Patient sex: F
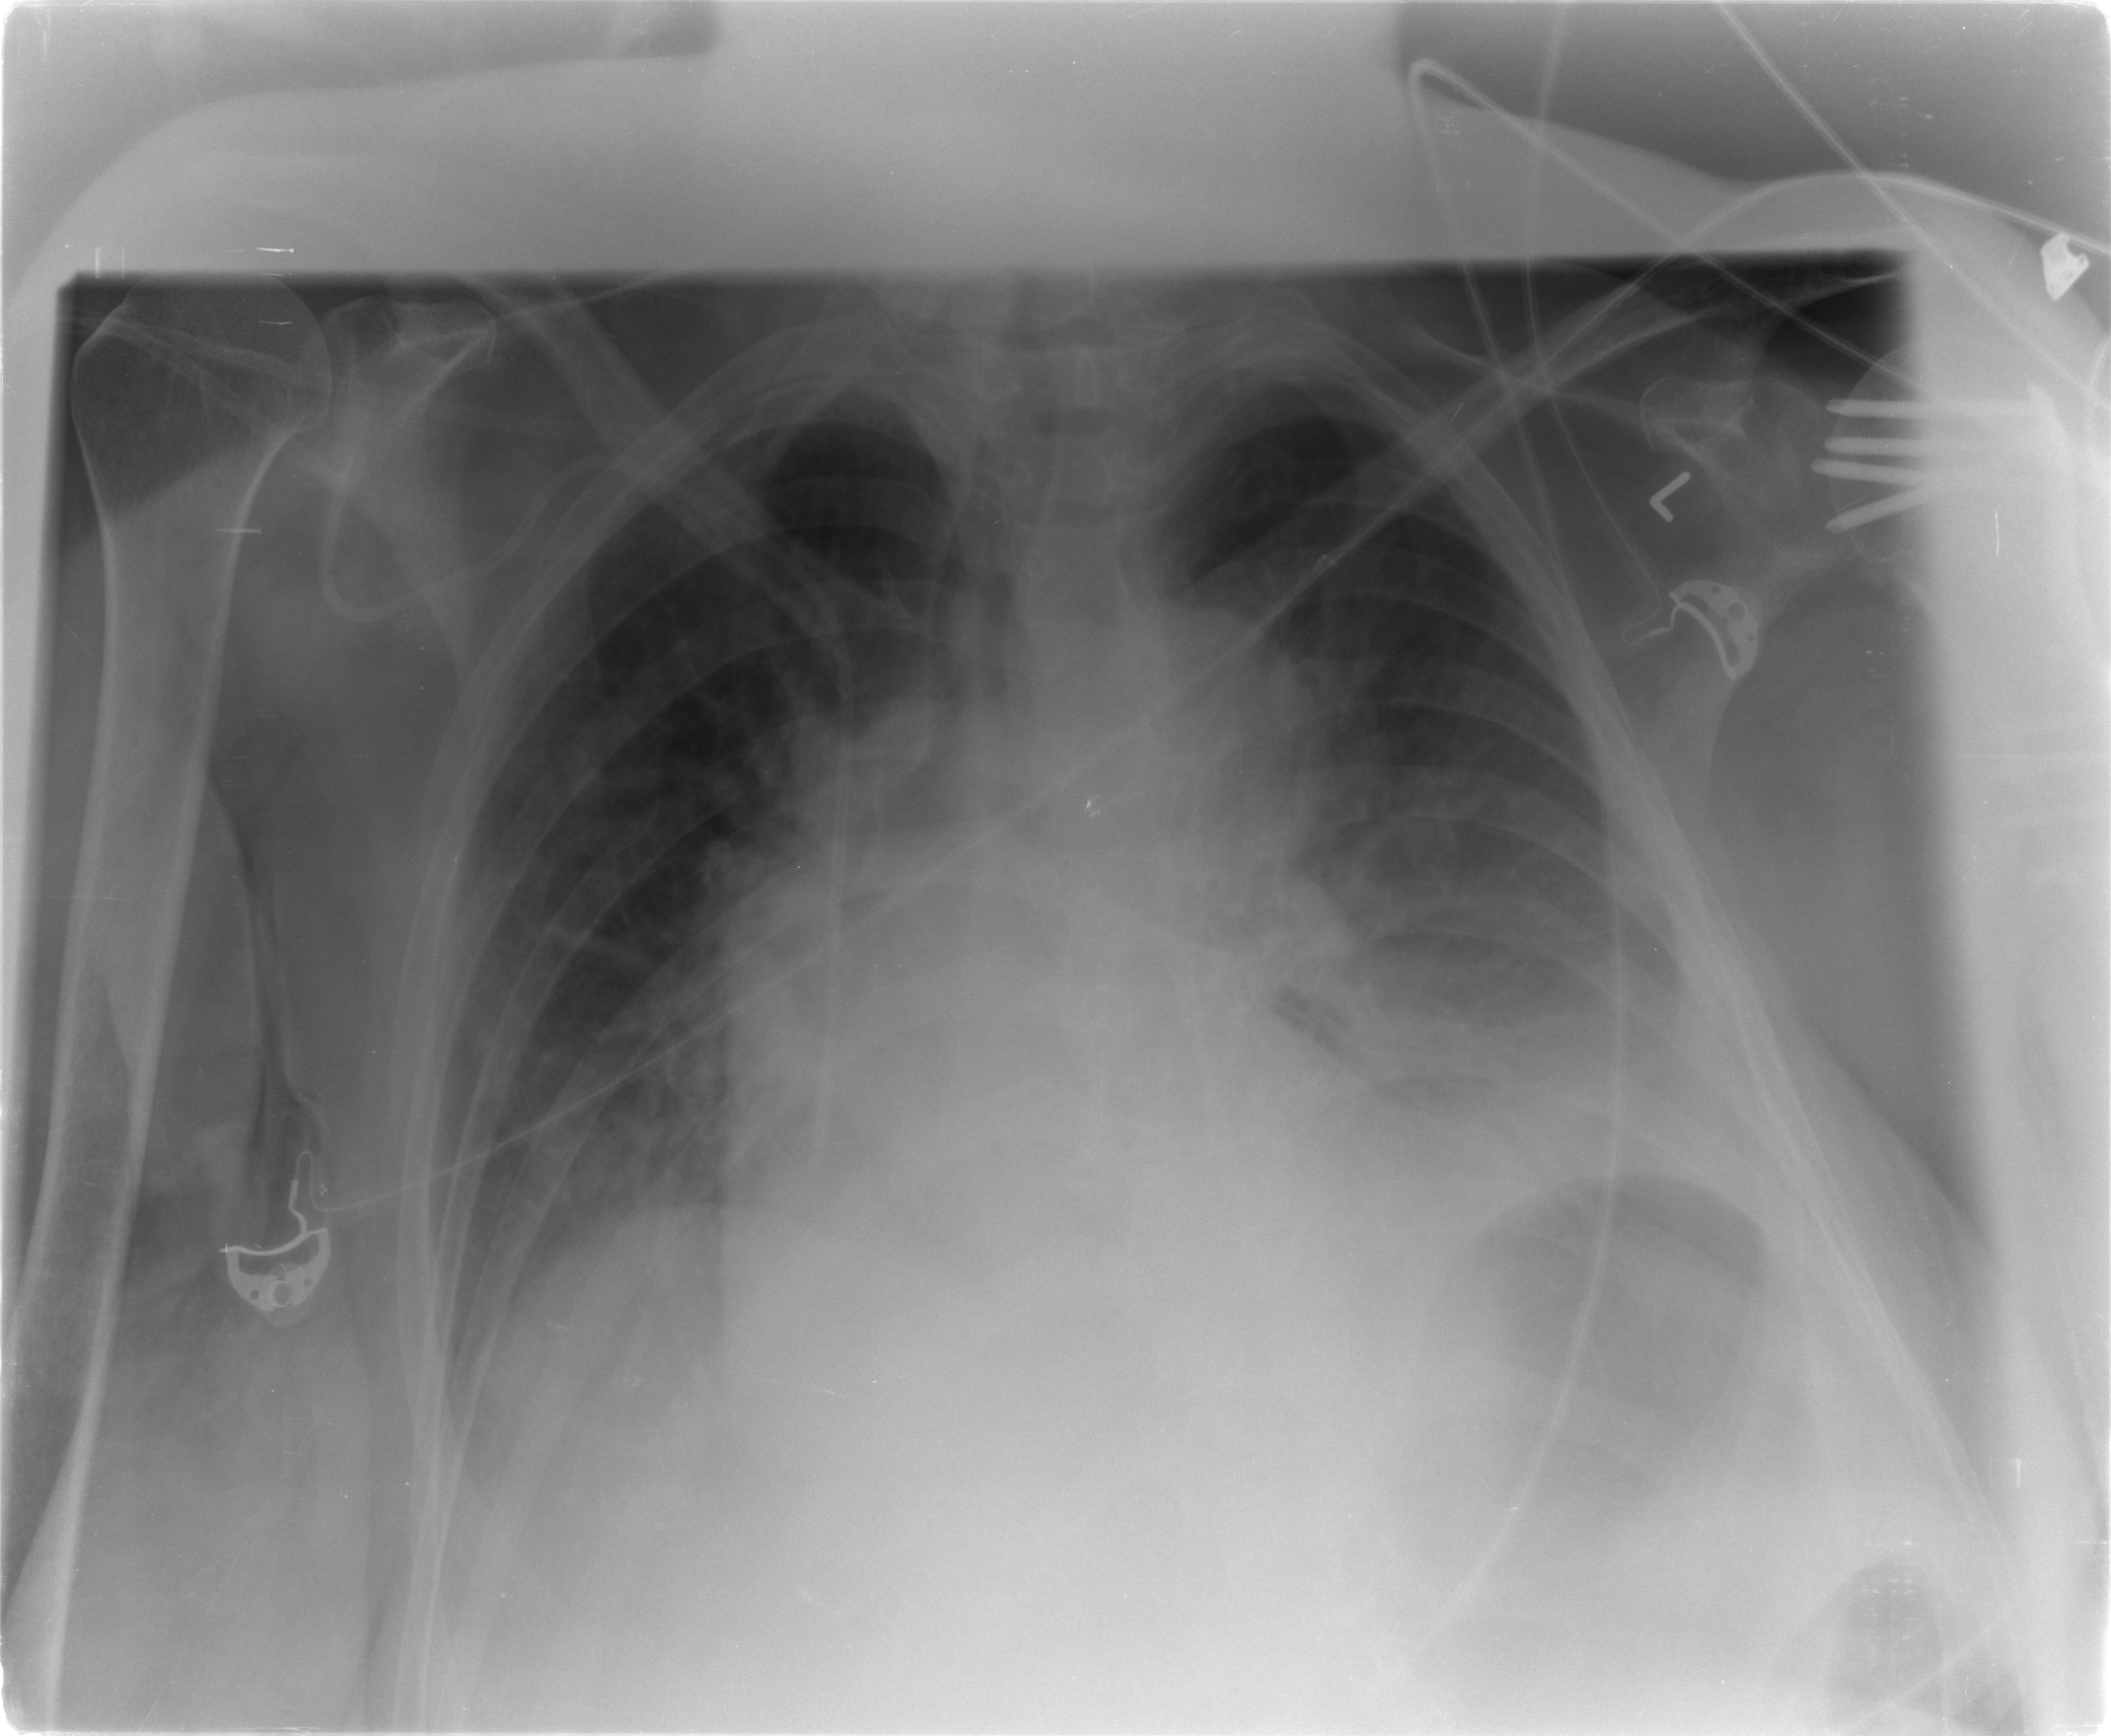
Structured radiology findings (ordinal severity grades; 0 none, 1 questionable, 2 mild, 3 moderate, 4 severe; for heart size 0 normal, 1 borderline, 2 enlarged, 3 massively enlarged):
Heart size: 2
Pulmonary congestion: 2
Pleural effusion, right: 2
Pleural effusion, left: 2
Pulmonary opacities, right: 0
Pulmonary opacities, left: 2
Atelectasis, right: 2
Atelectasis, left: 2